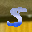
Label: 5